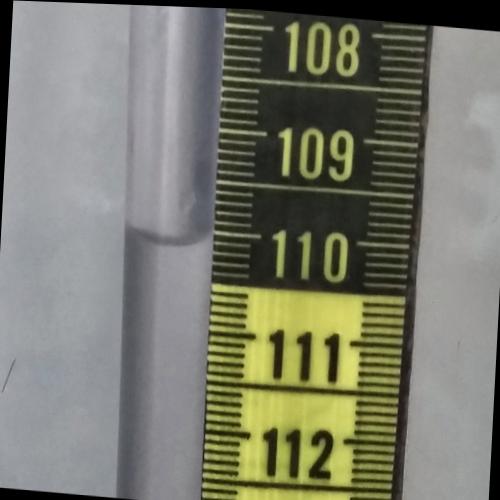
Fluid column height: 110.1 cm